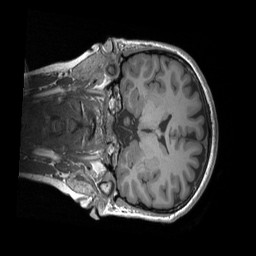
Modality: T1w
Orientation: coronal
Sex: female
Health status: ill
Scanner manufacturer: siemens
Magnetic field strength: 3 T
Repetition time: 1.66 s
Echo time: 0.00254 s